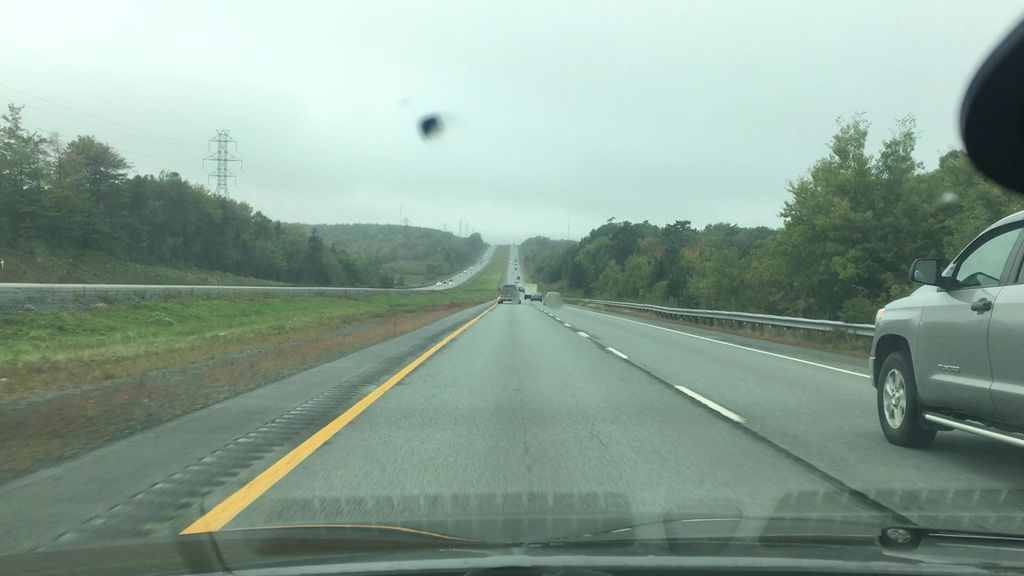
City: halifax